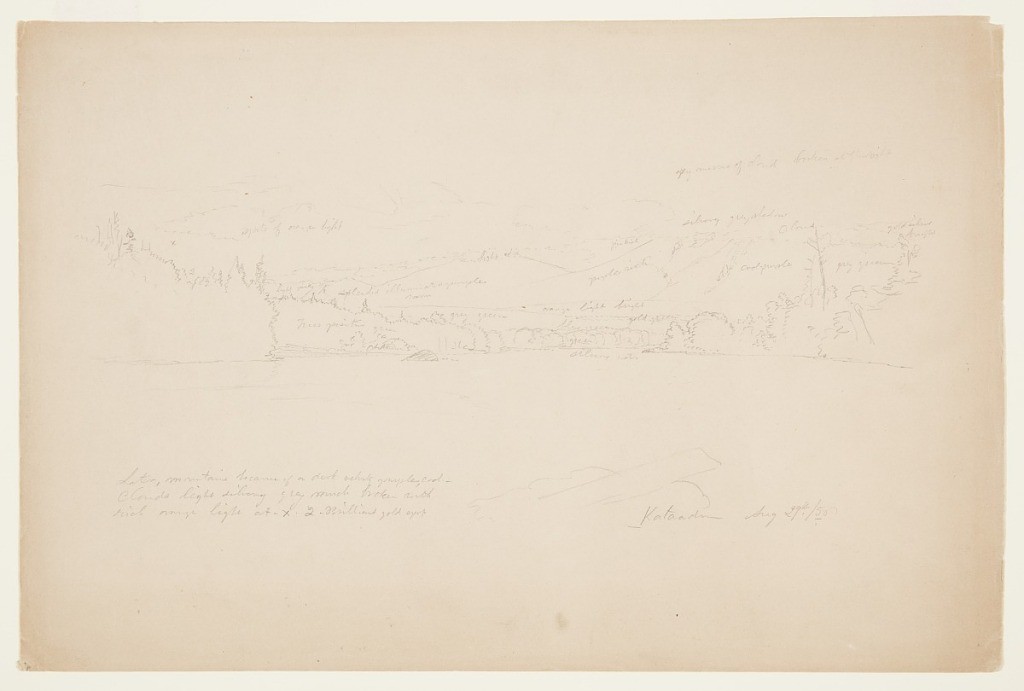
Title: Lake and Foothills near Mt. Katahdin, Maine
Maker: Frederic Edwin Church, American, 1826–1900
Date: August 29, 1856
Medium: Graphite on tan wove paper
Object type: Drawing
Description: Landscape sketch showing a view of foothills and a lake, or possibly a wide river, near Mt. Katahdin in Maine. In the immediate foreground at lower center, a loosely-rendered log and boulder rest on the nearby shoreline, while the middle distance is largely comprised of the water's surface and the opposite, heavily wooded bank. In the background at center and right, steep hills or mountains rise and disappear into a bank of low-lying clouds, which is partially broken throughout.